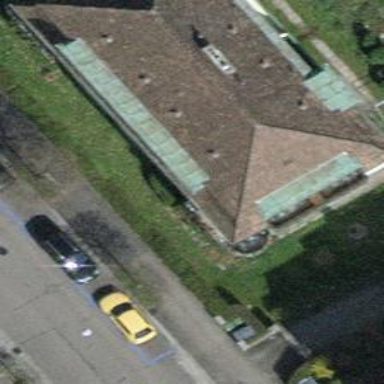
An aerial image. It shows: Beautiful apartment building with mansard roof.